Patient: sex M, age 66
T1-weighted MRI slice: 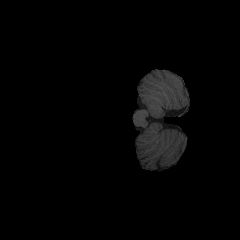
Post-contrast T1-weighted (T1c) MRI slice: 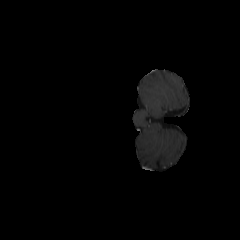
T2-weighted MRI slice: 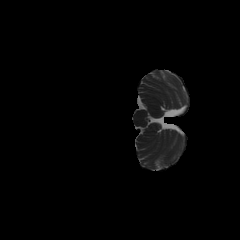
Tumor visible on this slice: no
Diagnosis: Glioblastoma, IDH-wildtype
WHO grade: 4